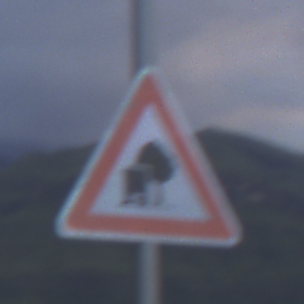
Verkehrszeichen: UnzureichendesLichtraumprofil
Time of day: SunriseSunset
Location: Outdoor (Nature)
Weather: PartlyCloudy
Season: NotSpecified
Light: Natural